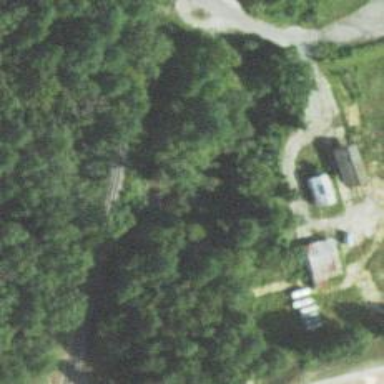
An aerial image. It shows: Culvert tunnel.